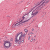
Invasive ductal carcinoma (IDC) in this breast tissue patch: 0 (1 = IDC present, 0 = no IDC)